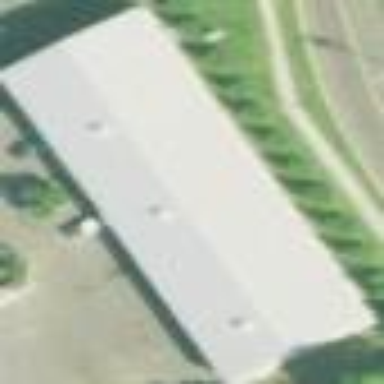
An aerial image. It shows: Part of building.